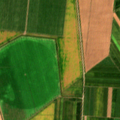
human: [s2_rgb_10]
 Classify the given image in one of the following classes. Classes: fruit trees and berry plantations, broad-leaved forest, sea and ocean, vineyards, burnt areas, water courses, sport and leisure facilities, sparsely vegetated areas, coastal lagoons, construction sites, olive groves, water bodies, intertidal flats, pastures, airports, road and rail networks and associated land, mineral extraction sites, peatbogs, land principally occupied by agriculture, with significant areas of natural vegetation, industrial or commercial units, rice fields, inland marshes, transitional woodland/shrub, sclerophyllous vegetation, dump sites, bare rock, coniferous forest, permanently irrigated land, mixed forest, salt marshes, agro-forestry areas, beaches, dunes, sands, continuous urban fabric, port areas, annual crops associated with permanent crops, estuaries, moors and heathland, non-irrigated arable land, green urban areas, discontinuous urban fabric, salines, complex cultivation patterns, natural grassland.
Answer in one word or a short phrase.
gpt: non-irrigated arable land